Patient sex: F
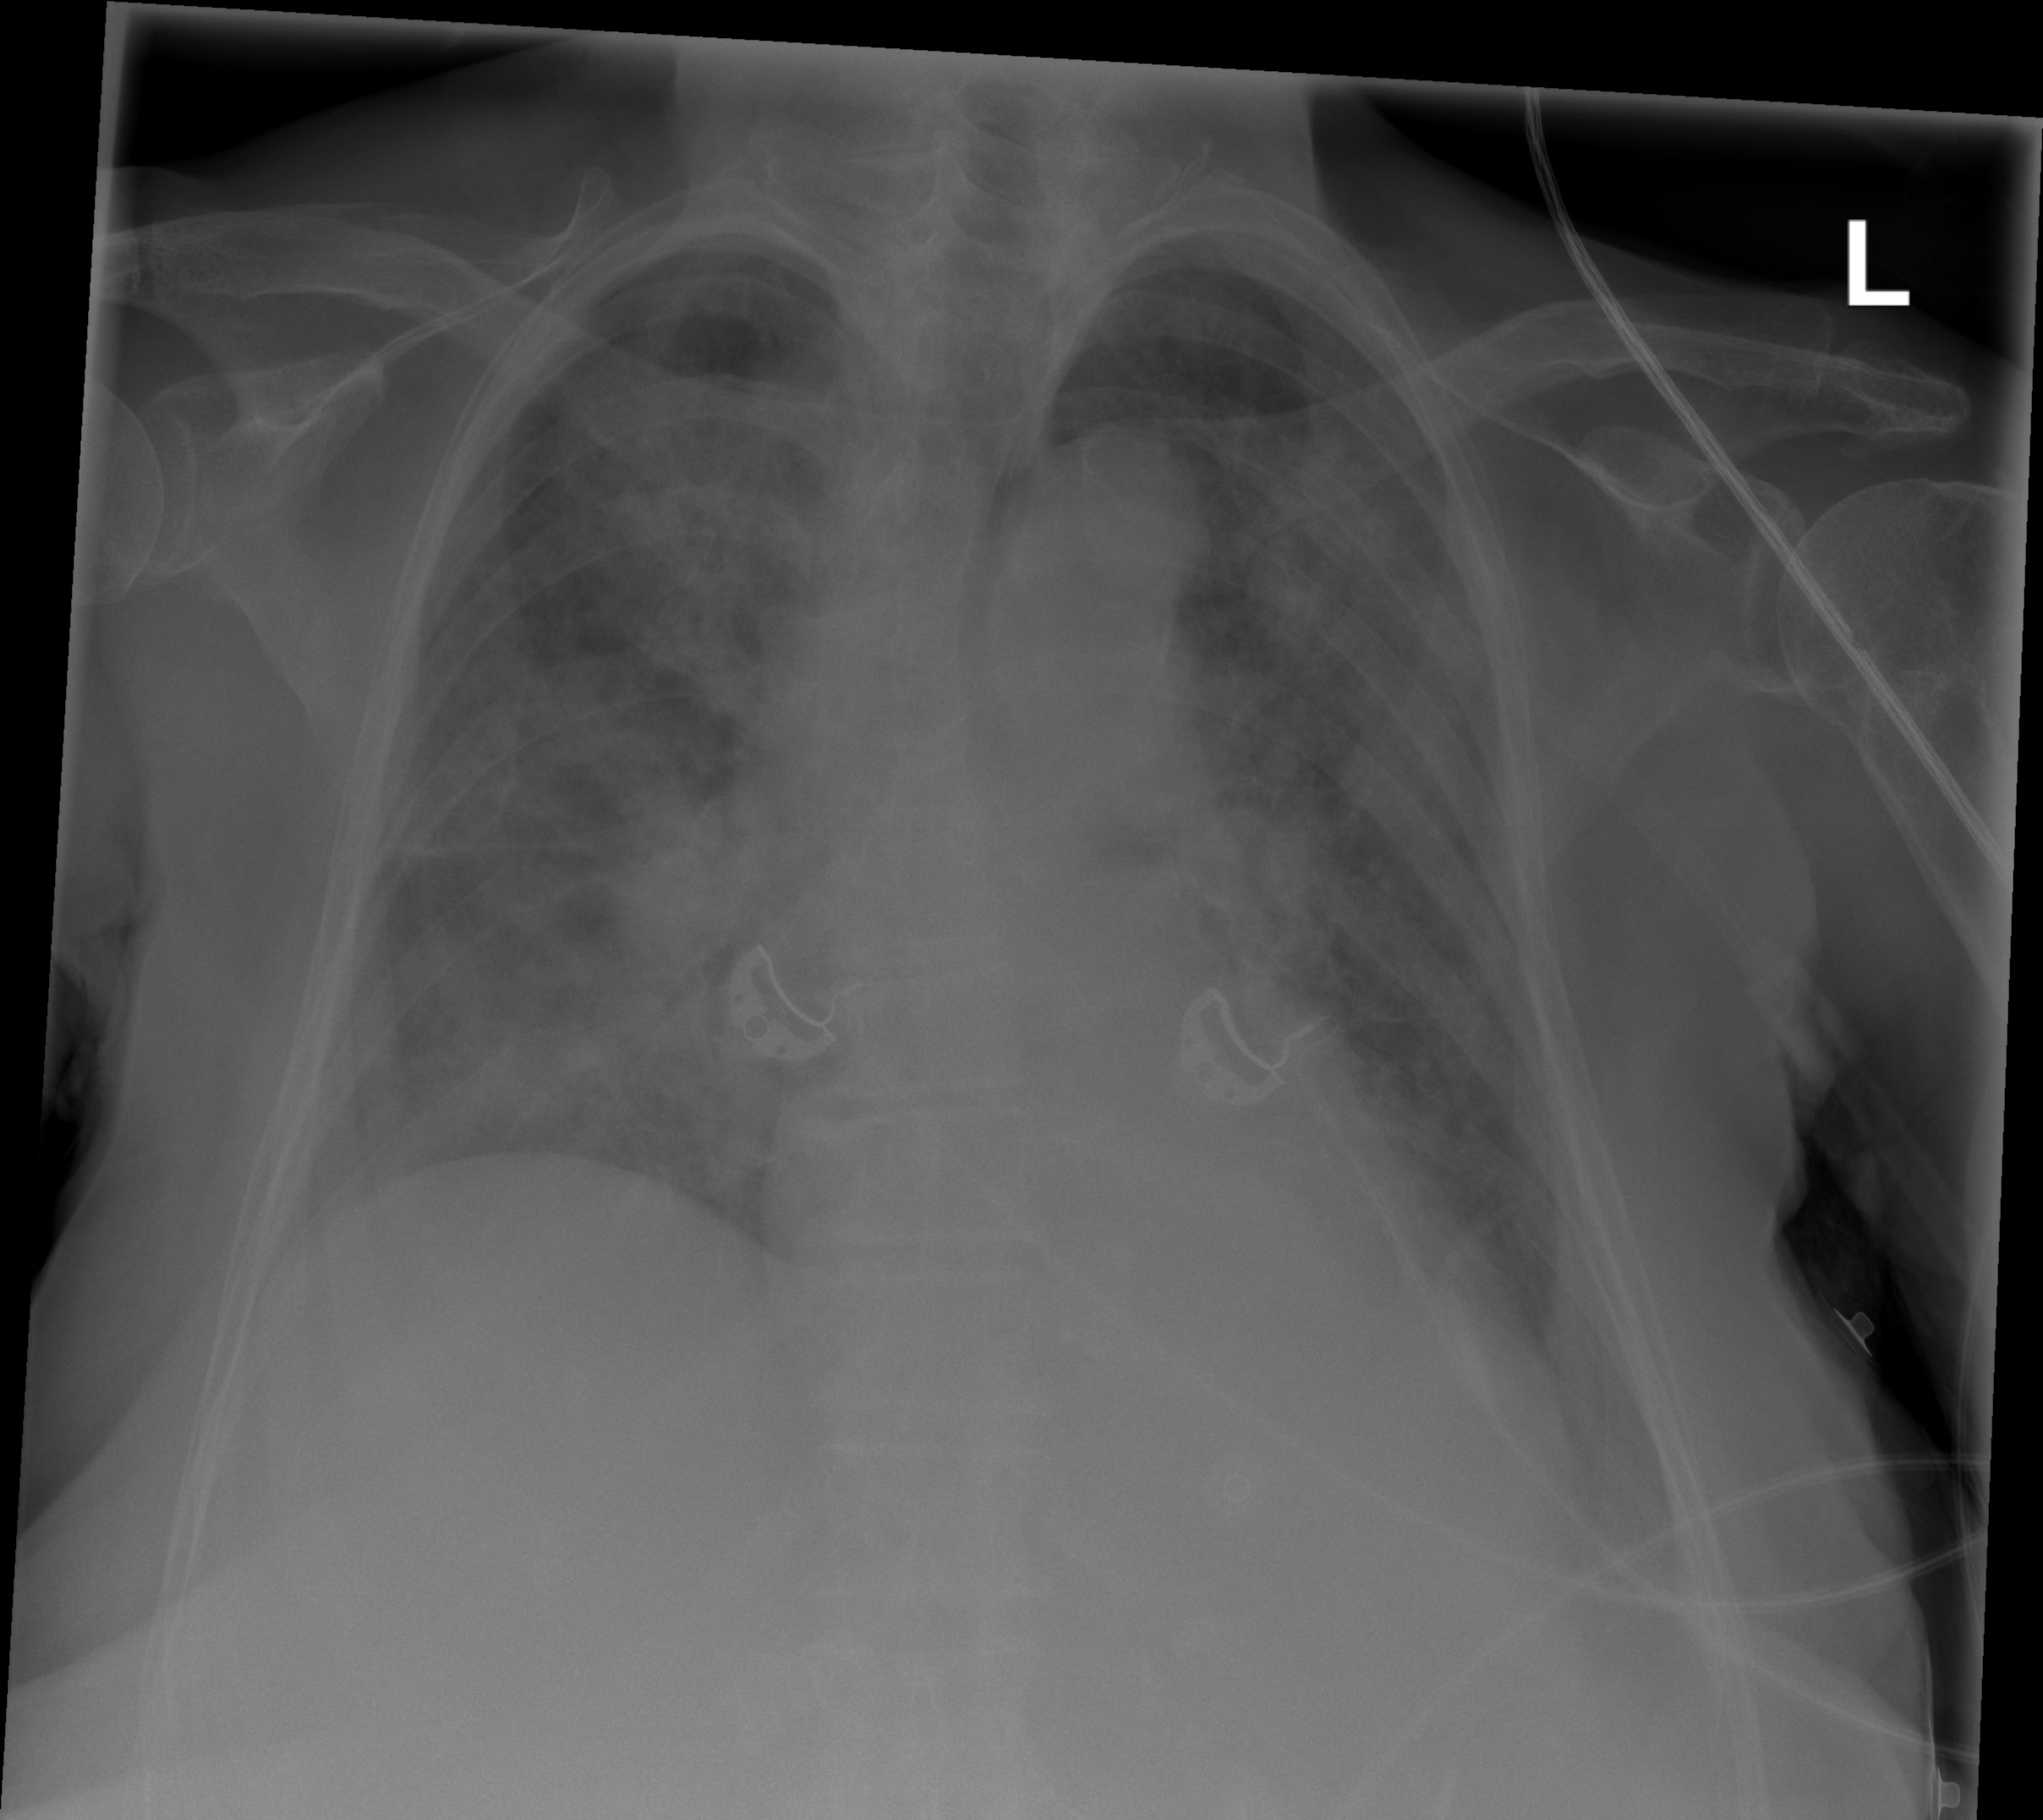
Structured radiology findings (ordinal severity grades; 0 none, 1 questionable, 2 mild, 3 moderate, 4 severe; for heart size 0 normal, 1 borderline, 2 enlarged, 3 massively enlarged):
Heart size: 0
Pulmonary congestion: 0
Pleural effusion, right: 0
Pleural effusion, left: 2
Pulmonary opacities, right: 3
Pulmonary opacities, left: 2
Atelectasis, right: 3
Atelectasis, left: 2